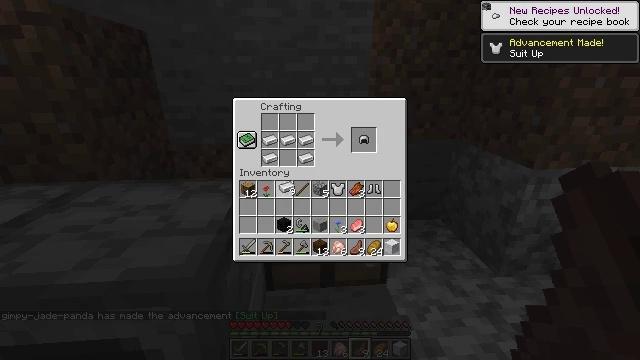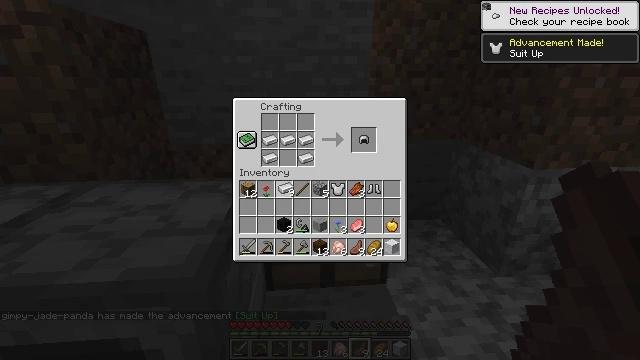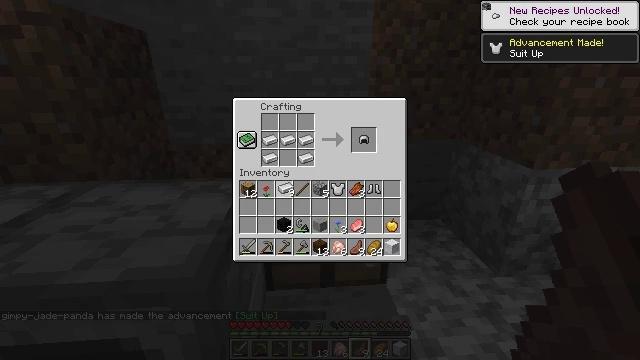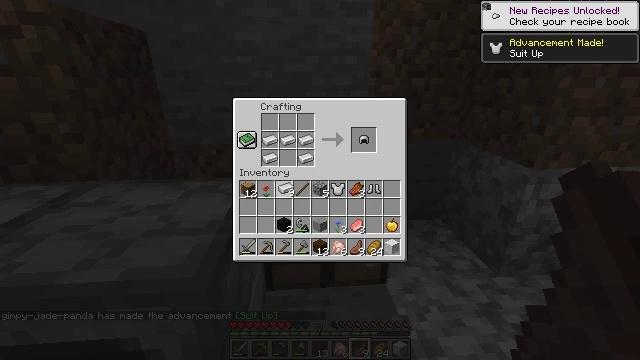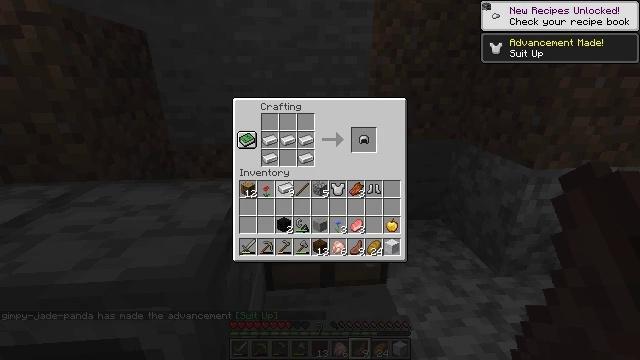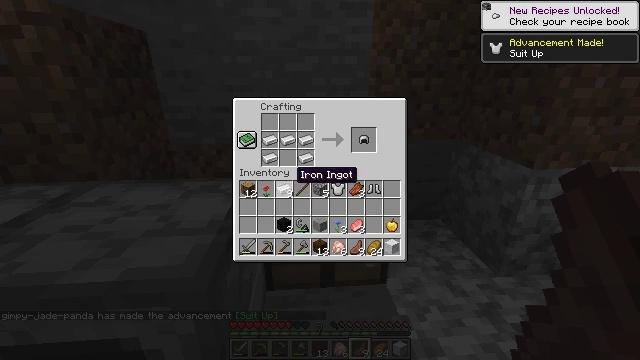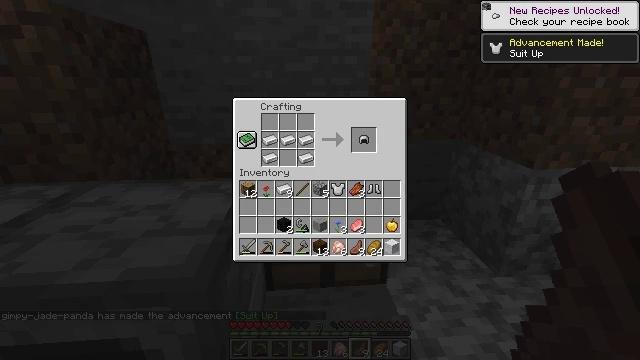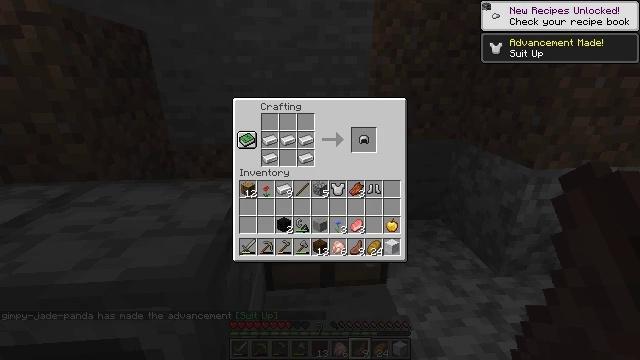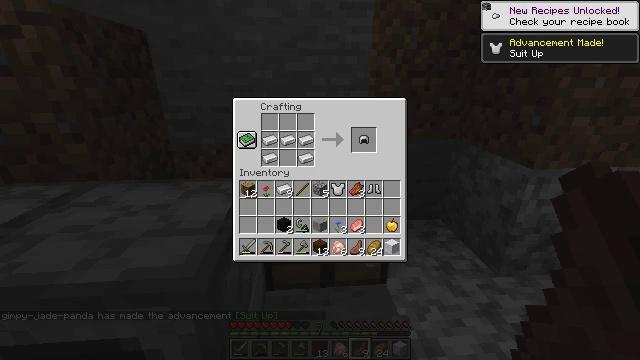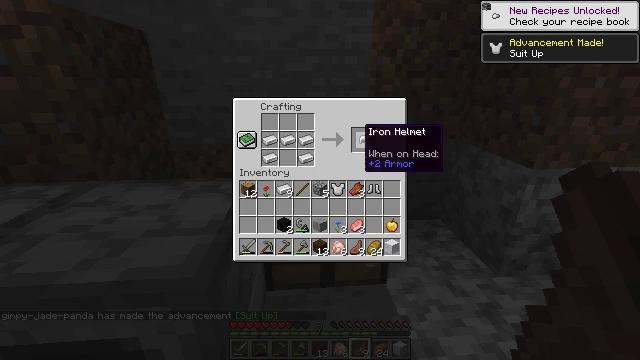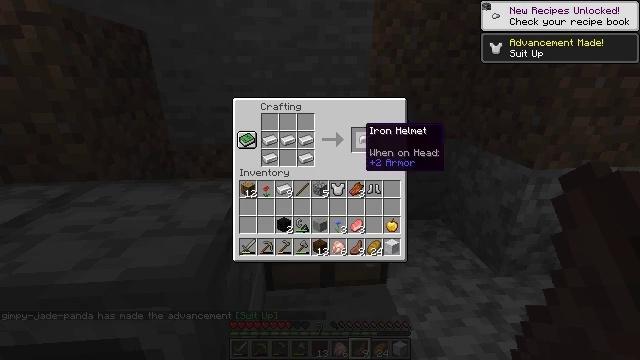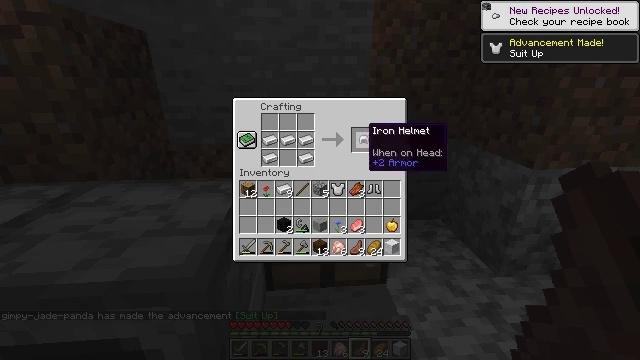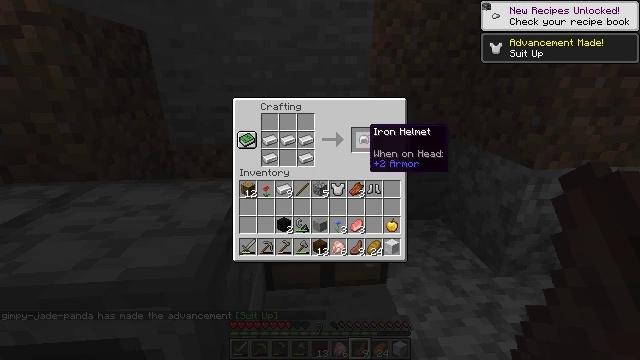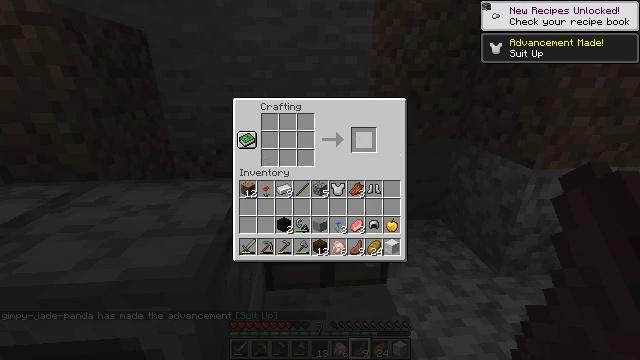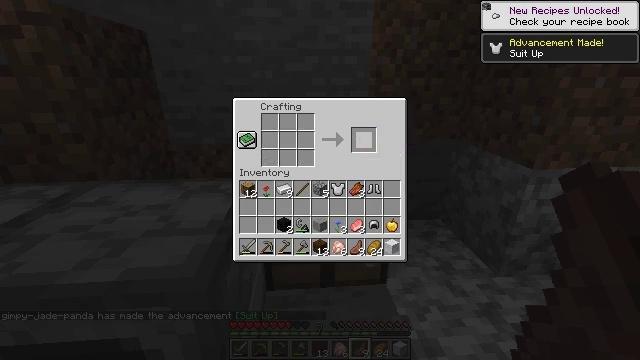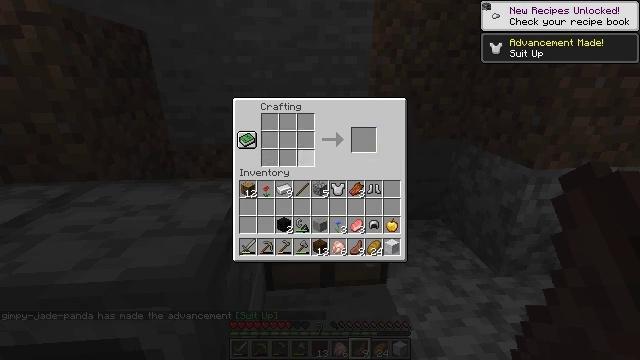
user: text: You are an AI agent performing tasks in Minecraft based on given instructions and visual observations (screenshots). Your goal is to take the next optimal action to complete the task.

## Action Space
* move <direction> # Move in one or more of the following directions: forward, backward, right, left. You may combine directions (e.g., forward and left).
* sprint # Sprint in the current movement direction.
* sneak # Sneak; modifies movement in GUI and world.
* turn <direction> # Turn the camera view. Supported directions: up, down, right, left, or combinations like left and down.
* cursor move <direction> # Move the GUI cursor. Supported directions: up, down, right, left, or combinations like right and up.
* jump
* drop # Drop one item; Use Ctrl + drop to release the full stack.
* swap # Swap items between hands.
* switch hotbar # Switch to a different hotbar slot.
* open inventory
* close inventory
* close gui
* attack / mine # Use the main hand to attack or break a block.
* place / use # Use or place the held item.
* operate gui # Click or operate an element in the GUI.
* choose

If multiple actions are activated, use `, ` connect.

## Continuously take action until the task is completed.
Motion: motion action
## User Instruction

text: Craft an iron helmet with iron ingots.
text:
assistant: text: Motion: no_op
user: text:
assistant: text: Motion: operate gui
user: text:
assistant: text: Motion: operate gui
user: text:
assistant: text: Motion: operate gui
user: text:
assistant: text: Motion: no_op
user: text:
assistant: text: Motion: cursor move right and up
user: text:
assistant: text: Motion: cursor move right and up
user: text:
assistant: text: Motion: no_op
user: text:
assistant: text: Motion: sneak, cursor move right
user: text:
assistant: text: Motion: sneak
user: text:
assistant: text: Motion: sneak
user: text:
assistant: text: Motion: sneak
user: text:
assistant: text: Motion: sneak, operate gui
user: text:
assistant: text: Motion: sneak, operate gui
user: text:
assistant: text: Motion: sneak, cursor move left and down
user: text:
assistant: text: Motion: cursor move left and down
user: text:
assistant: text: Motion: no_op
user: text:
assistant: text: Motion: no_op